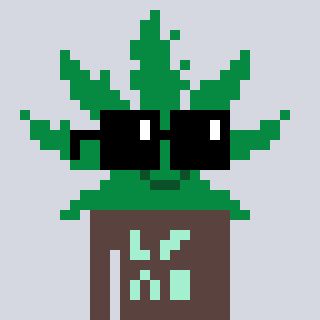
a pixel art character with square black sunglasses, a weed-shaped head and a darkbrown-colored body on a cool background